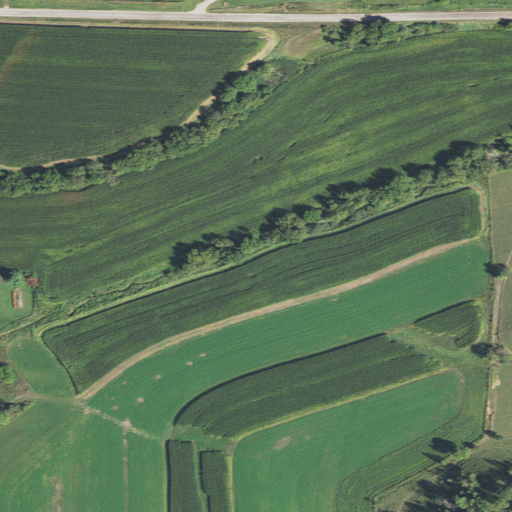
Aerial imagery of valley in Wisconsin named Hoye Valley containing cultivated crops, pasture, open development, mixed forest, and low intensity development